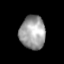
Tissue: lung
Cell type: Others
Senescence score: 0.211
Nuclear area (px): 838
Mean DAPI intensity: 158.045